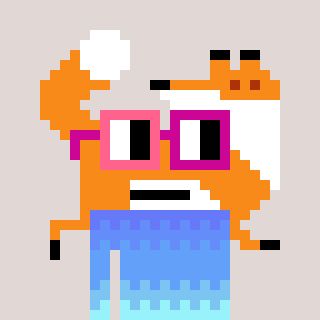
a pixel art character with square pink and red glasses, a fox-shaped head and a grayscale-colored body on a warm background